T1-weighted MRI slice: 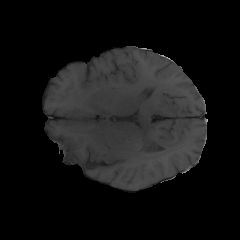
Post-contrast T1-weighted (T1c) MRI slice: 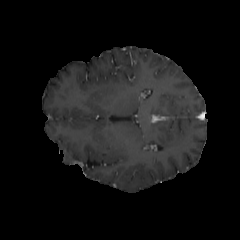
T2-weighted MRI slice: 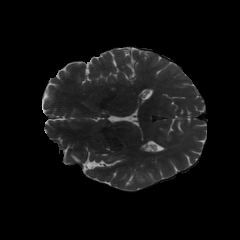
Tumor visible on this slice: no